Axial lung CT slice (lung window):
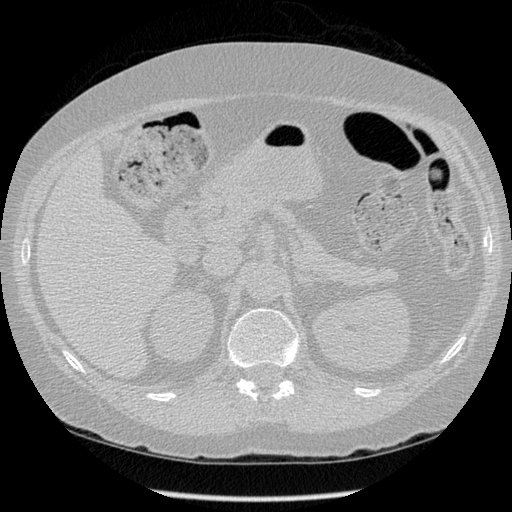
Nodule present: no